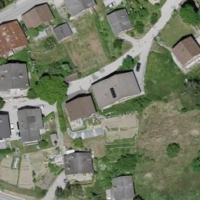
EUNIS habitat code: 54
Species observed at this site:
Primula veris